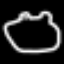
Label: frog